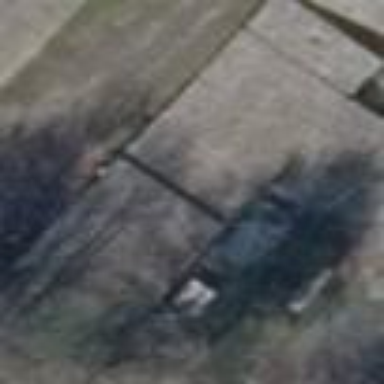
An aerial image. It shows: Group of garages.